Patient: sex F, age 89
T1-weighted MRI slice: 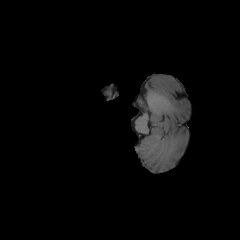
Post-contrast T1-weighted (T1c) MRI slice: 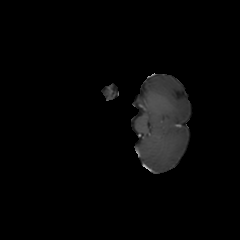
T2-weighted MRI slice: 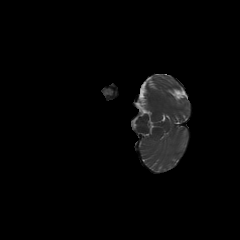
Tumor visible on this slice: no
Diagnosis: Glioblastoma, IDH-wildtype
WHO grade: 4